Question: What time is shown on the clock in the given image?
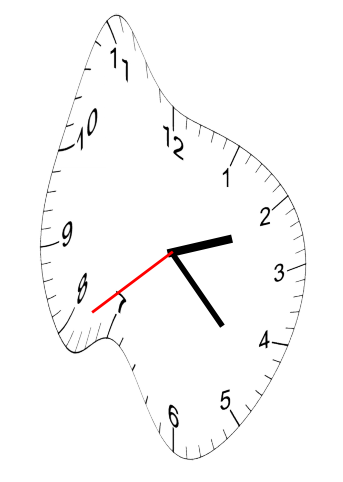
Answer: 02:22:39